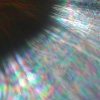
Label: sunburn